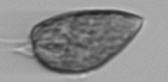
Label: Prorocentrum_micans